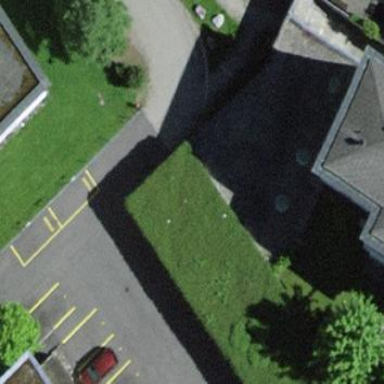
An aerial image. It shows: Group of garages.